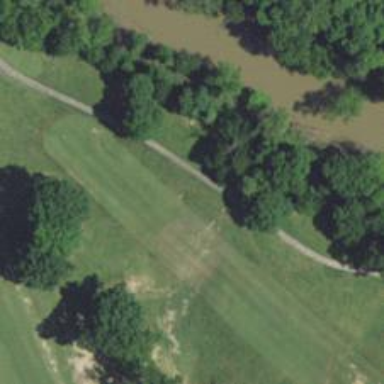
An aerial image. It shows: Golf hole.